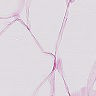
Metastatic tissue present: no